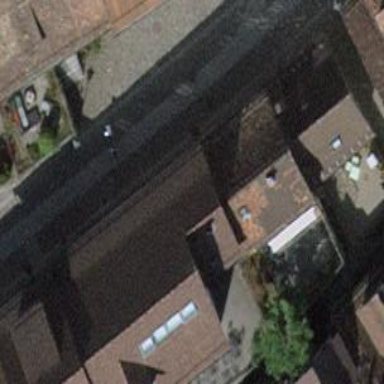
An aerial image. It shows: Building with gabled roof made of roof tiles.